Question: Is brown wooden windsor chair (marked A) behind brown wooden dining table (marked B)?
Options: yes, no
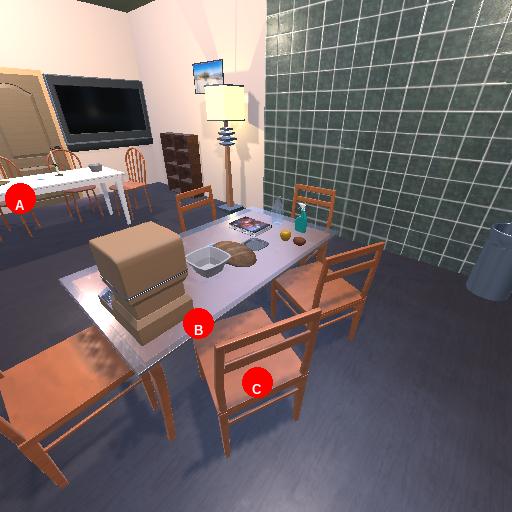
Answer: yes